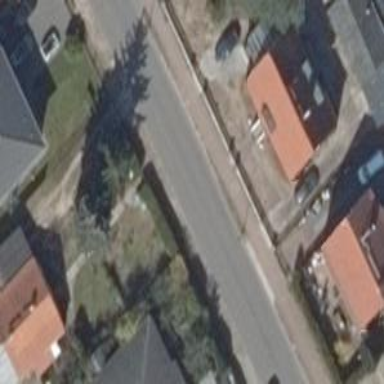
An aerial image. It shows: Footway along the road.